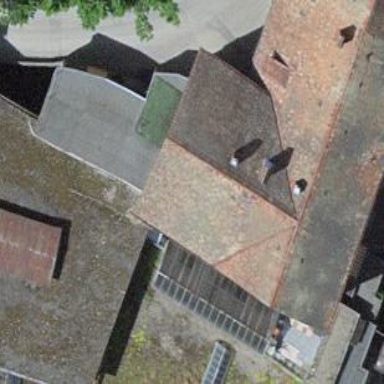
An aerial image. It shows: Building with flat roof.